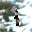
Label: 1